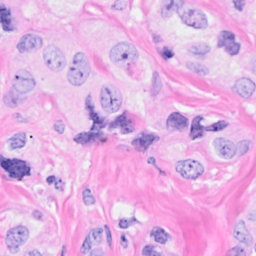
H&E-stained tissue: Breast